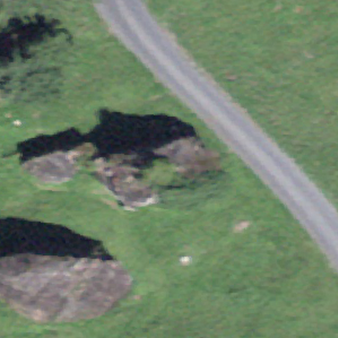
Label: bouldering_area